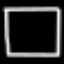
Label: square